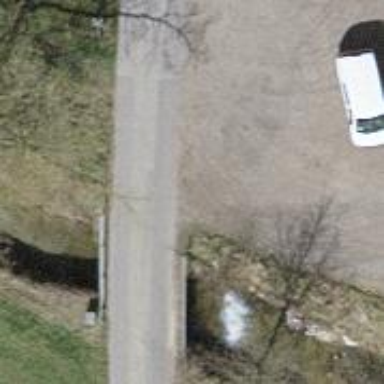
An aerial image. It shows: Unclassified road with bridge.